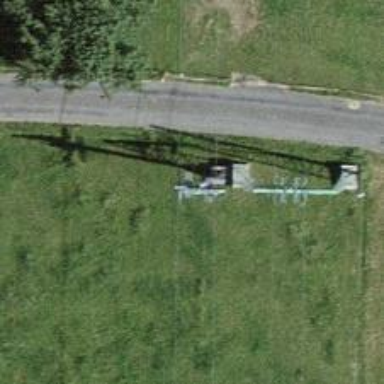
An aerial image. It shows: Pylon used for aerialway.